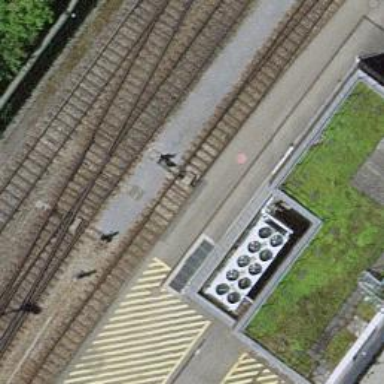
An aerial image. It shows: Railway switch.